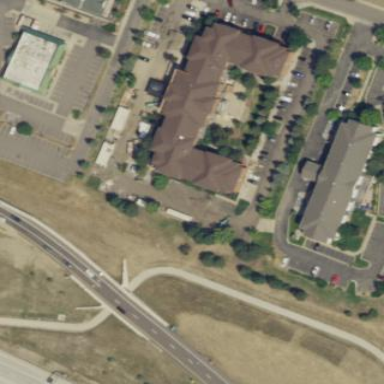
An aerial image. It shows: Hotel building.